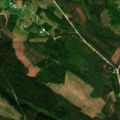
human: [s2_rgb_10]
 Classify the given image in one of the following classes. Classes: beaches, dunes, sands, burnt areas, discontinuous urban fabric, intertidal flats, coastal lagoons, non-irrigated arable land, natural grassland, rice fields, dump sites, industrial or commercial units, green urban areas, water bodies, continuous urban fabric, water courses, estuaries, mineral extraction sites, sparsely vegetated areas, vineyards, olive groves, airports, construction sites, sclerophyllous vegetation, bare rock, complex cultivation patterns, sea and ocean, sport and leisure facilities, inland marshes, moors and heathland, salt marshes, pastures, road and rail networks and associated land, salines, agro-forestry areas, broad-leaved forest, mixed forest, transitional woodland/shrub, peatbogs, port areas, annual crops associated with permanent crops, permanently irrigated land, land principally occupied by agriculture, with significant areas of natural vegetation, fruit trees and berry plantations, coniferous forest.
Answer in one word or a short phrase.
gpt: coniferous forest, mixed forest, transitional woodland/shrub